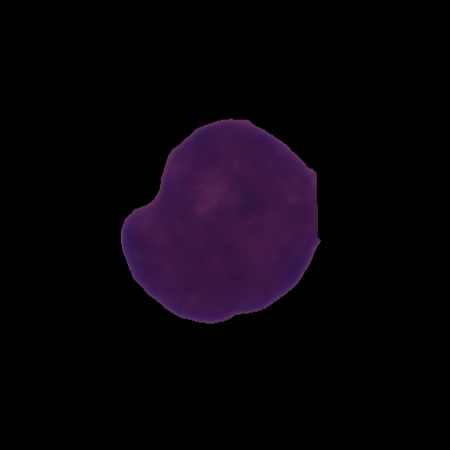
Label: cancer